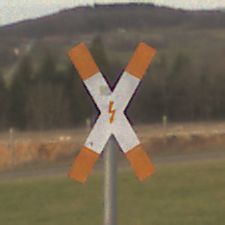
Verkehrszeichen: Andreaskreuz
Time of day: SunriseSunset
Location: Outdoor (Nature)
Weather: PartlyCloudy
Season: NotSpecified
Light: Natural